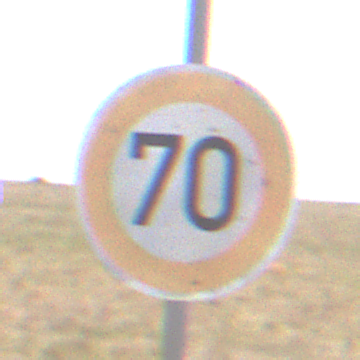
Verkehrszeichen: Geschwindigkeit70
Umgebung: Outdoor, Nature
Tageszeit: Midday
Wetter: PartlyCloudy
Licht: Natural
Jahreszeit: NotSpecified
Kontrast: HighContrast